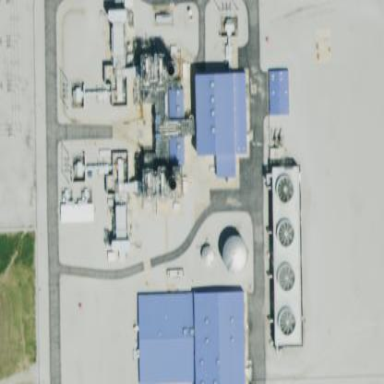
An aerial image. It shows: Power plant.